Chest X-ray:
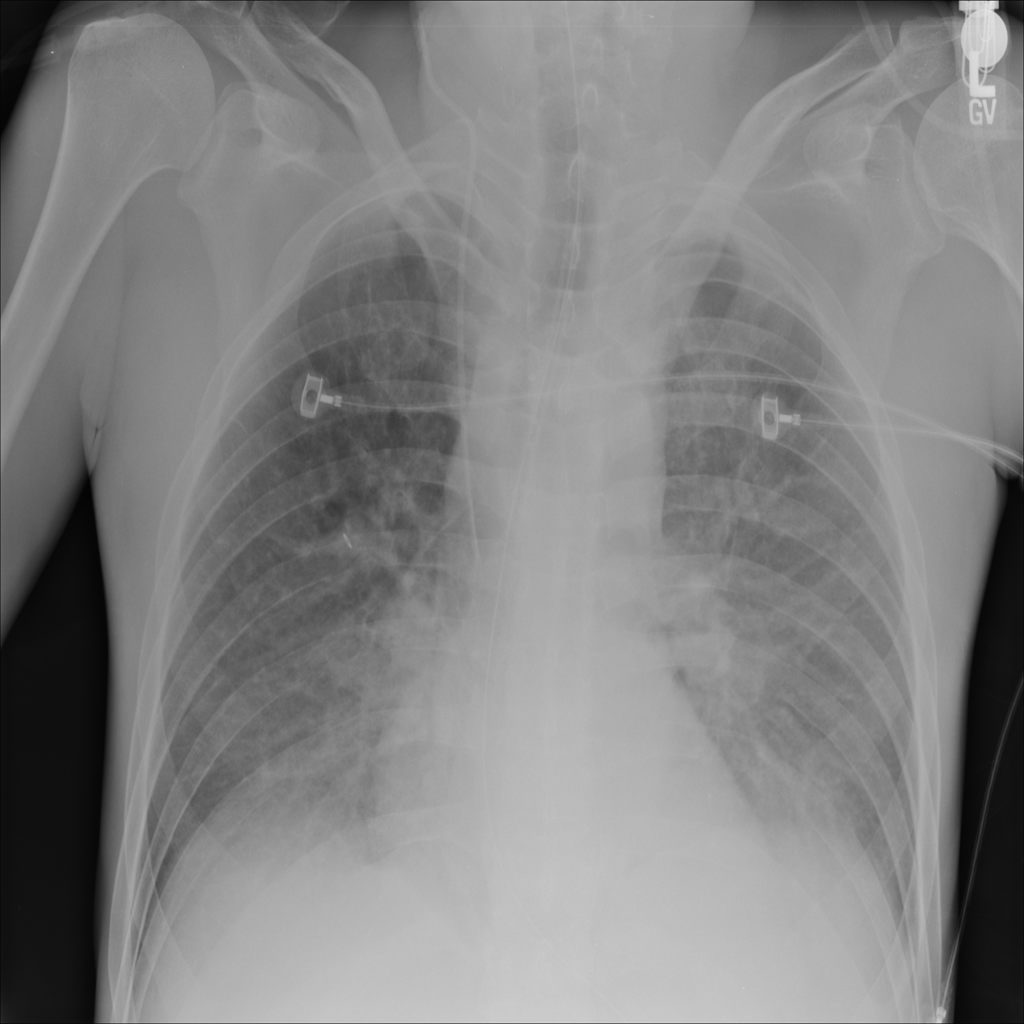
Findings: Effusion, Consolidation
No abnormal finding: no